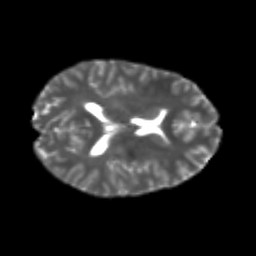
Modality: T2w
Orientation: axial
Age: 20
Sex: female
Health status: healthy
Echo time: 0.074 s